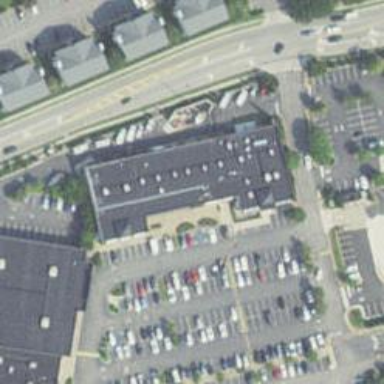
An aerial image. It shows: Fitness centre on leisure land.